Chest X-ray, PA view. Patient: 56 years old, sex M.
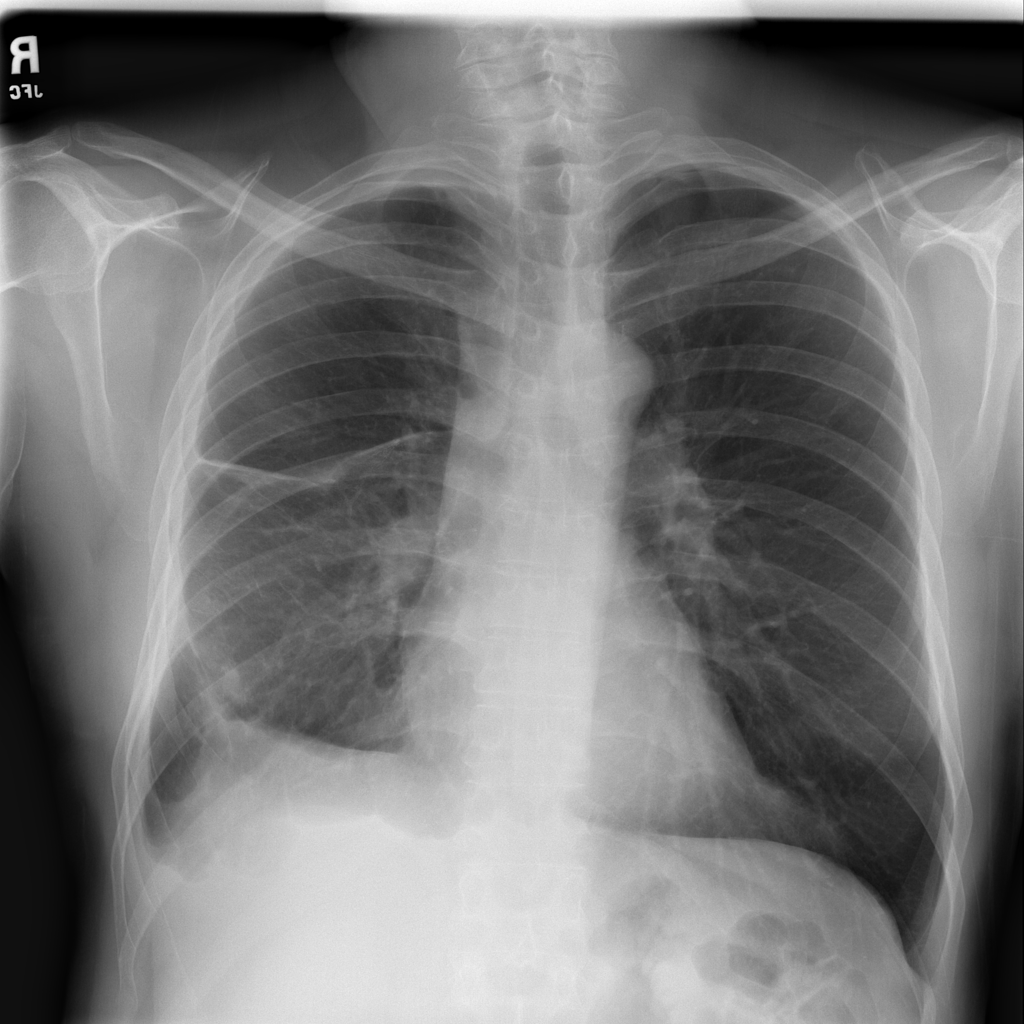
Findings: No Finding